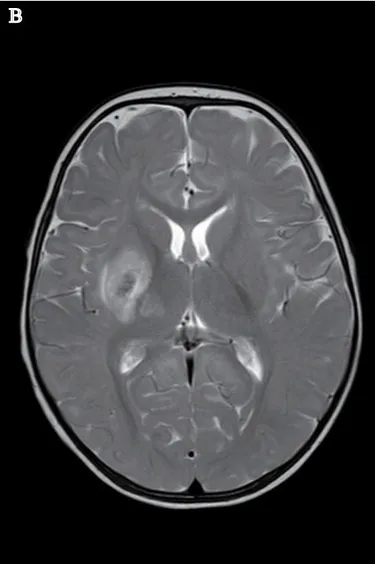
MRI Depiction of Cerebral Infarction in a 7-Month-Old Infant Post COVID-19. (A, B) MRI reveals a patchy region in the right basal ganglia and right thalamus exhibiting long T1 and T2 signal intensities. The internal signal is heterogeneous, predominantly displaying high signal intensity on DWI and FLAIR images, indicative of infarction in these areas. No other significant abnormal MR signal abnormalities are noted.
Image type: radiology (mri)